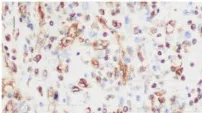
Histopathological examination with haematoxylin and eosin staining and Immunohistochemistry and FISH images. X400). Vimentin positivity (magnification, x400).
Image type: pathology (immunostaining)